Interaction volume radius: 5 \u00c5
Interaction volume height: 15 \u00c5
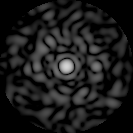
Disorder parameter: 0.8461